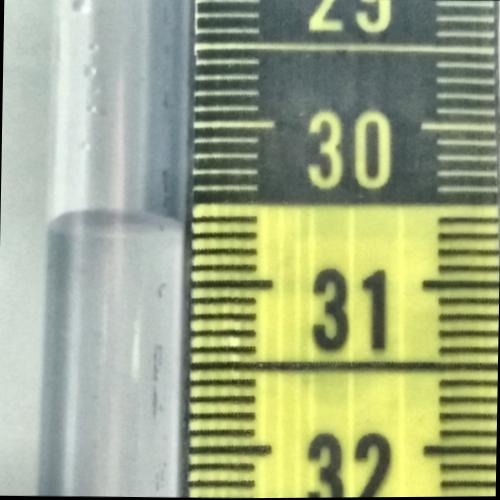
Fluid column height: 30.6 cm